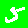
Digit: 5